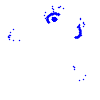
Particle: electron